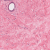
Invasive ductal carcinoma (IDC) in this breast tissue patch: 0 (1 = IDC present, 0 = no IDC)